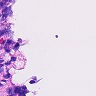
Metastatic tissue present: no